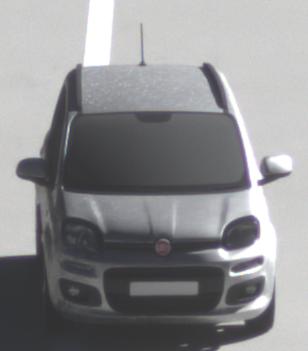
Make: Fiat
Model: Panda 1.2 8V
Detailed model: Panda (312)
Model produced from: 2013/02
Model produced until: 2013/12
Doors: 5
Color: white
Road condition: dry road
Daytime: morning or afternoon
Contrast: high contrast